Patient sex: F
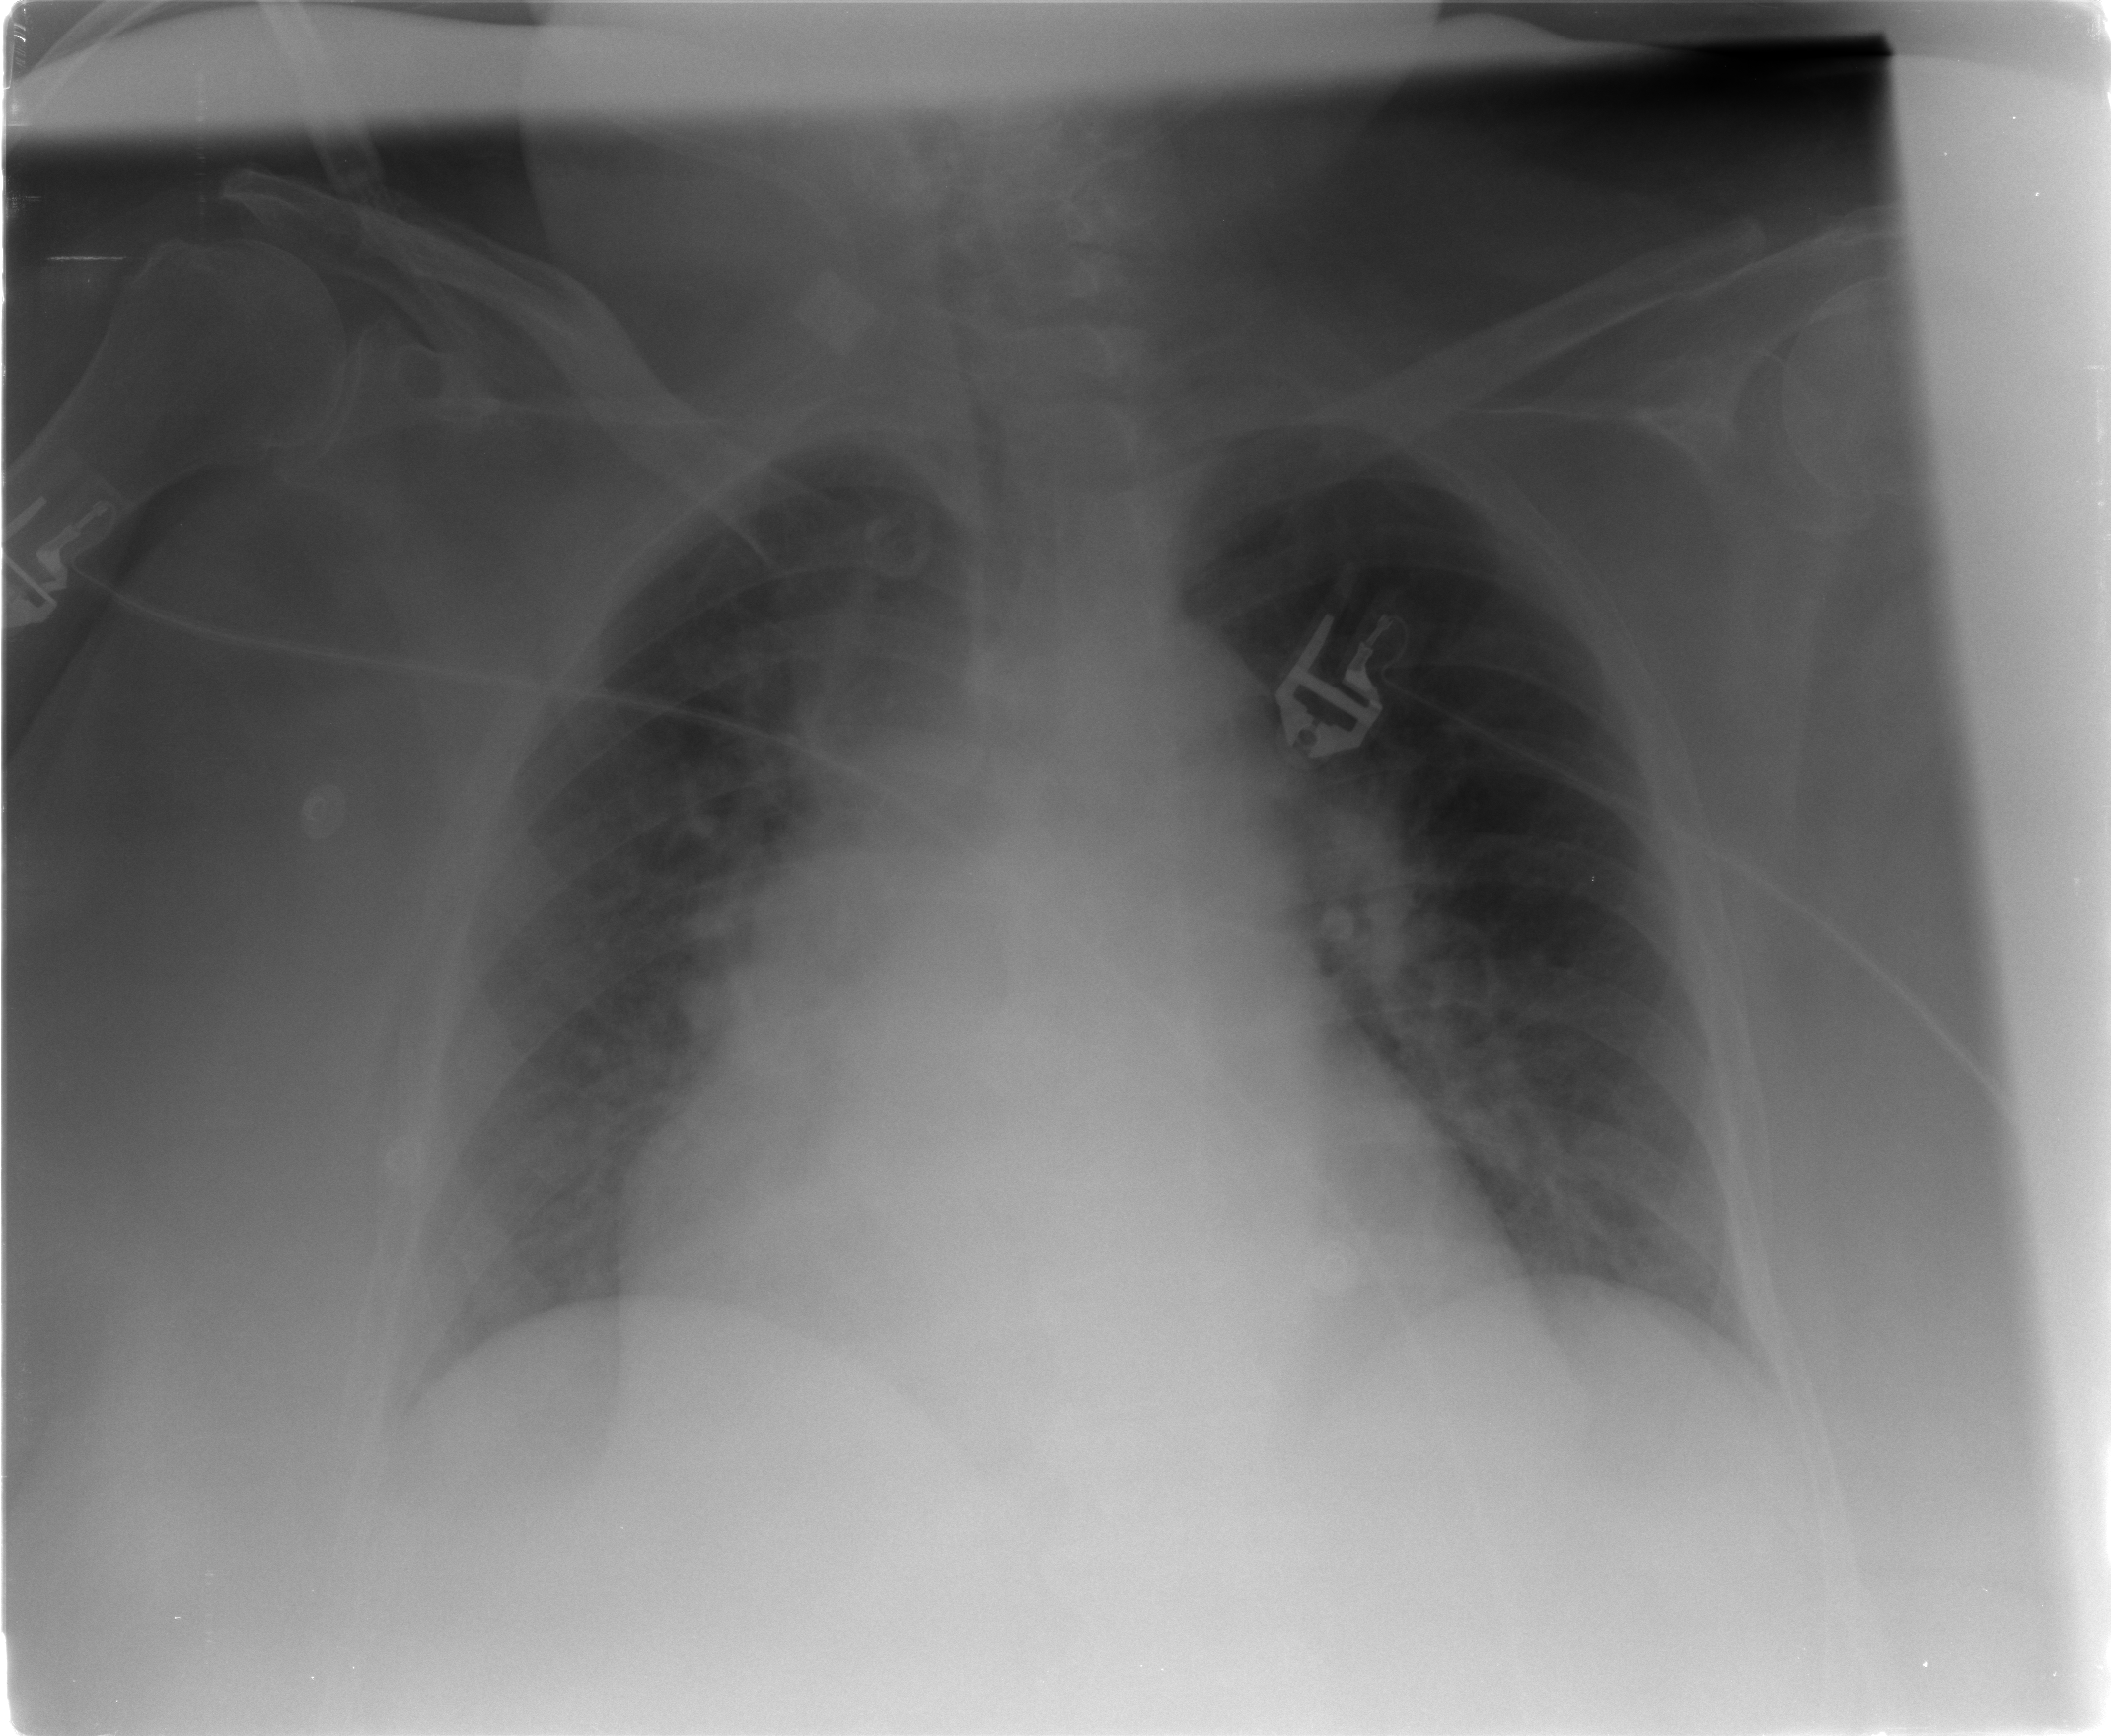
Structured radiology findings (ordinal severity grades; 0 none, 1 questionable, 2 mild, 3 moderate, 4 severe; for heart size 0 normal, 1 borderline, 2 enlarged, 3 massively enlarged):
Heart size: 2
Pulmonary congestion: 3
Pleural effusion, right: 0
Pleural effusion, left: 0
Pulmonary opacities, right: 2
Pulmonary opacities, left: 2
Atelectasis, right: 2
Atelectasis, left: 2